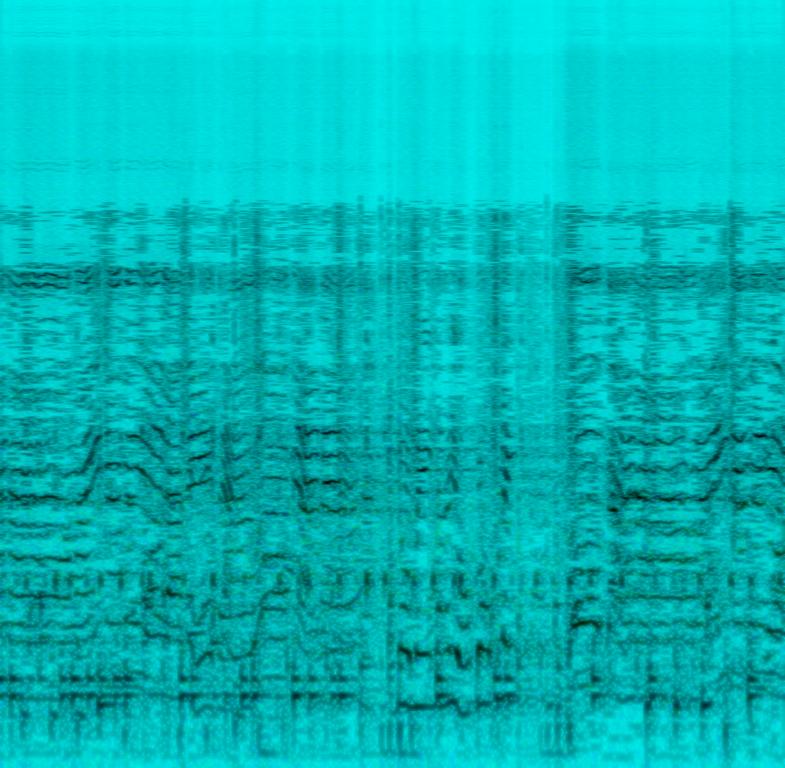
This is an Afro-cuban music piece in the style of rumba. It is a live performance. There is a male vocal and a choir singing in a joyful manner. The rhythmic background is composed of Afro-Cuban percussive elements such as the shekere and the conga. The atmosphere is lively and vibrant. This piece could be used as an accompaniment piece for a rumba dance course.